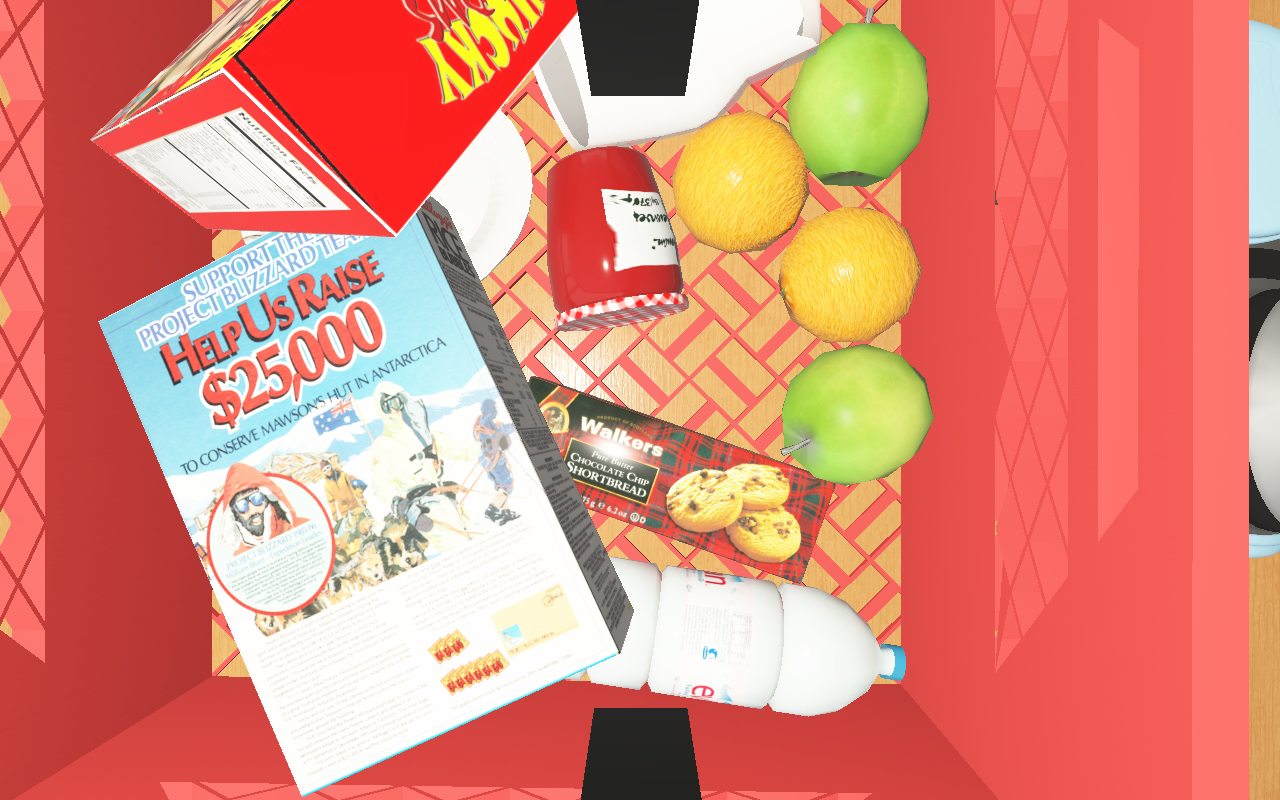
Objects in the scene:
carafe
apple
apple
orange
orange
plate
wineglass
jam jar
cereal box
cereal box